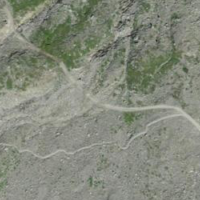
EUNIS habitat code: 48
Species observed at this site:
Saxifraga oppositifolia